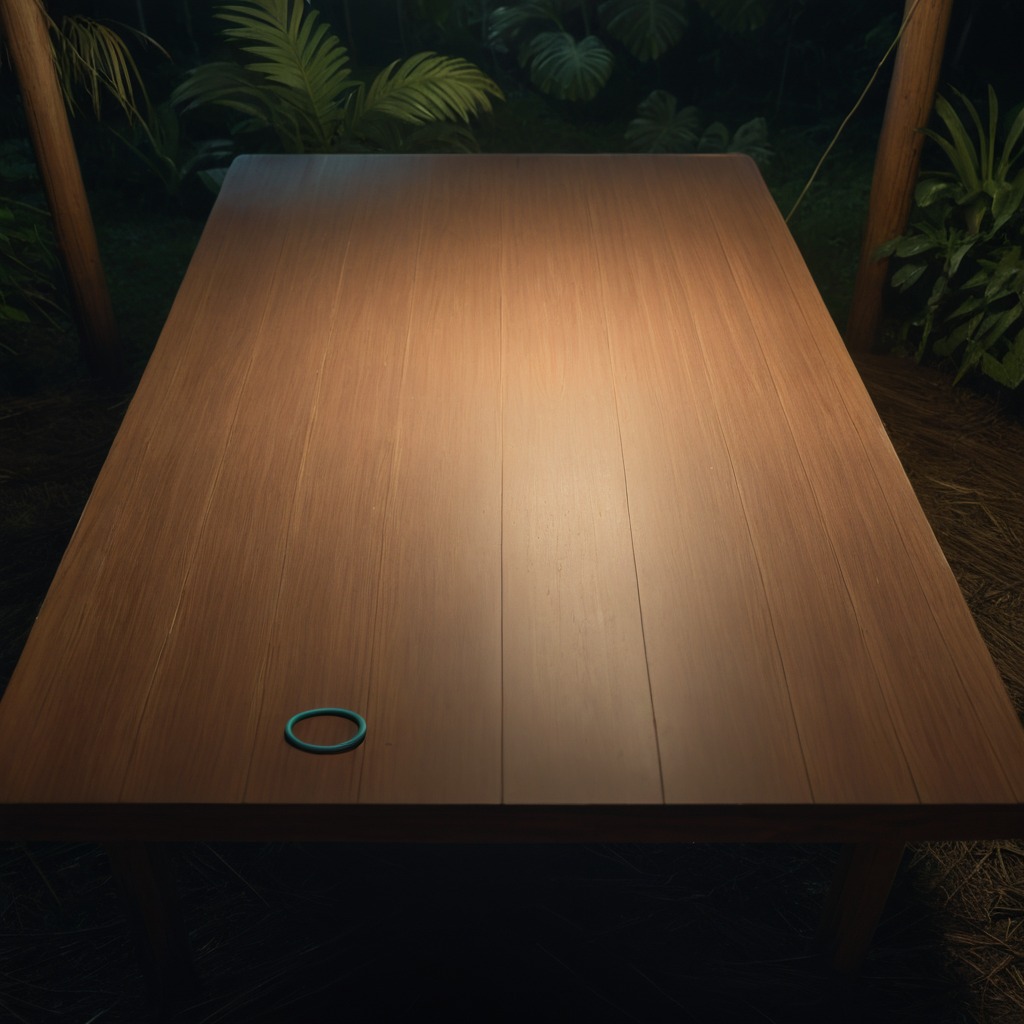
A rubber O-ring is lying on the wooden table.